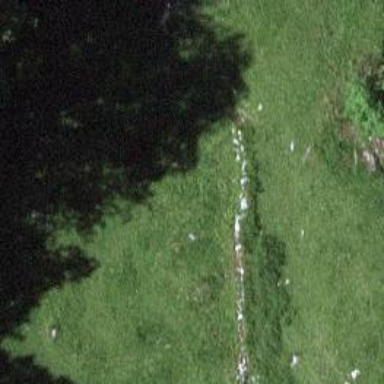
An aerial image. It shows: Dry stone wall barrier.